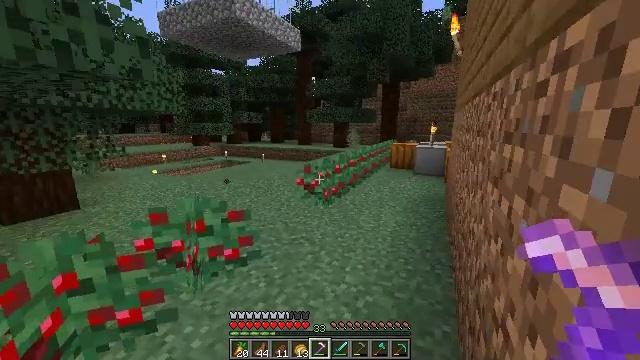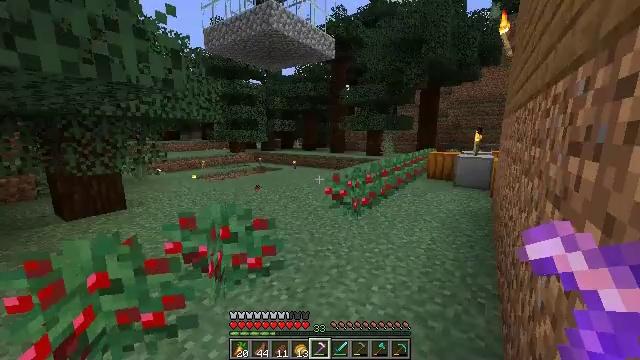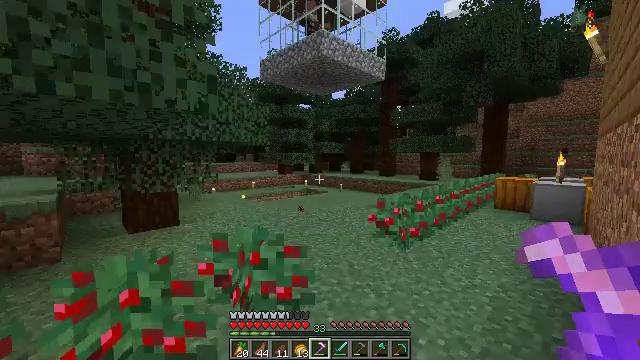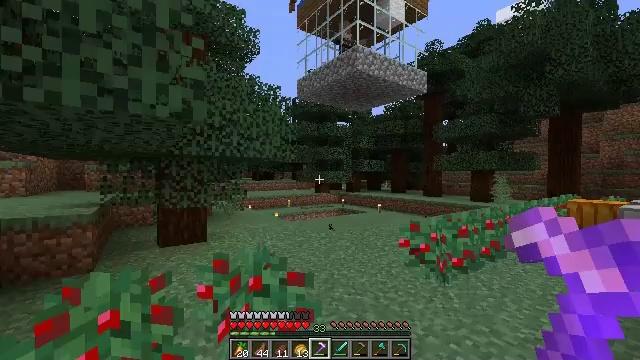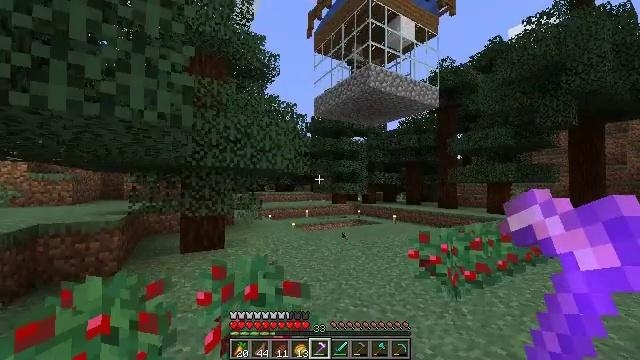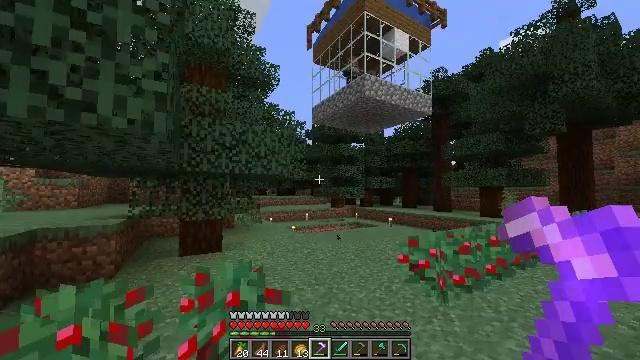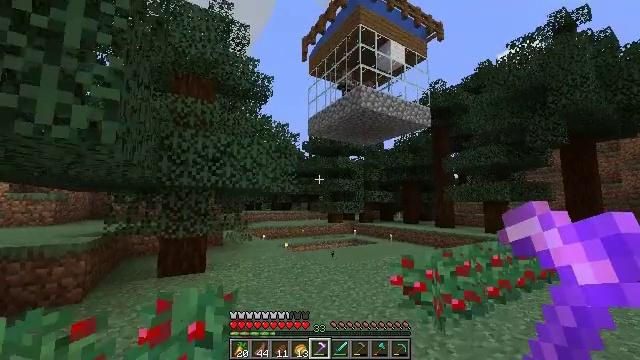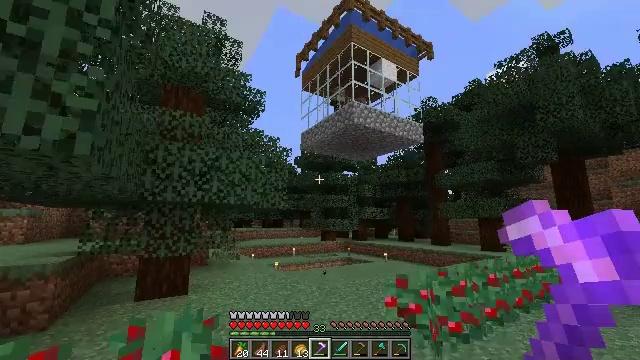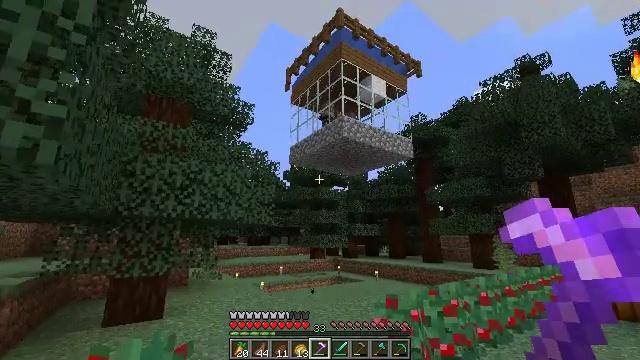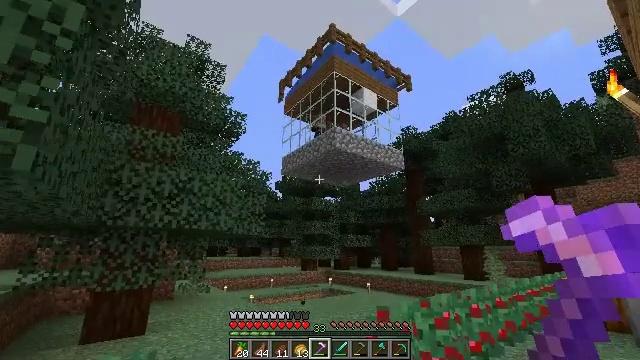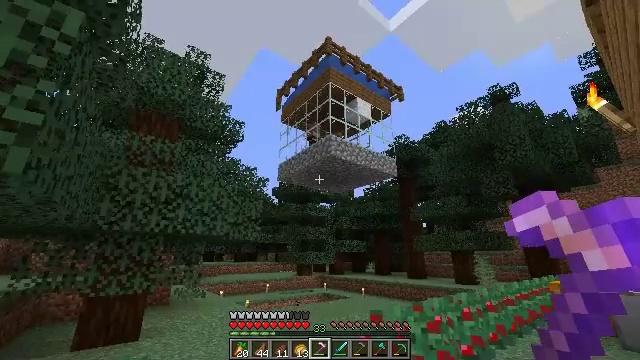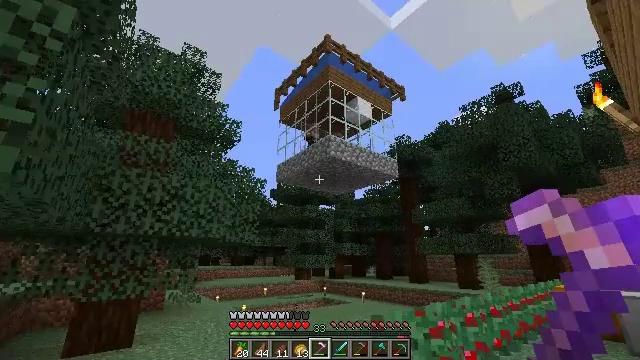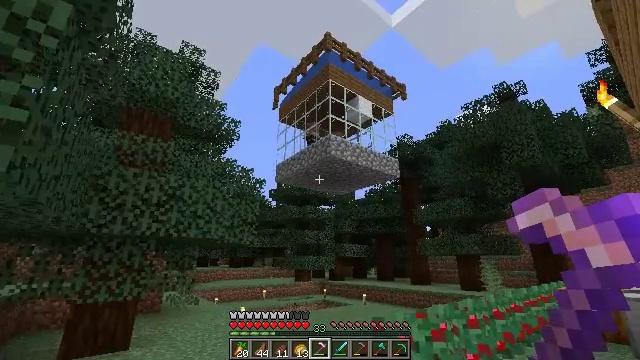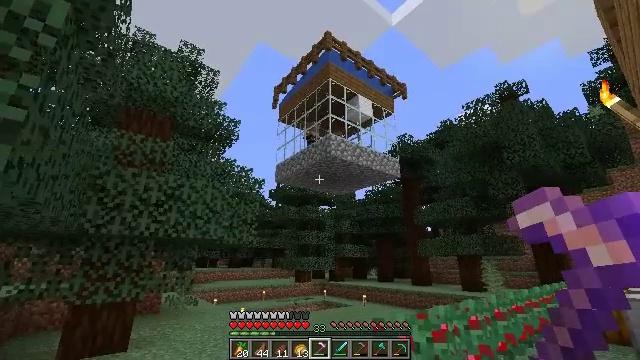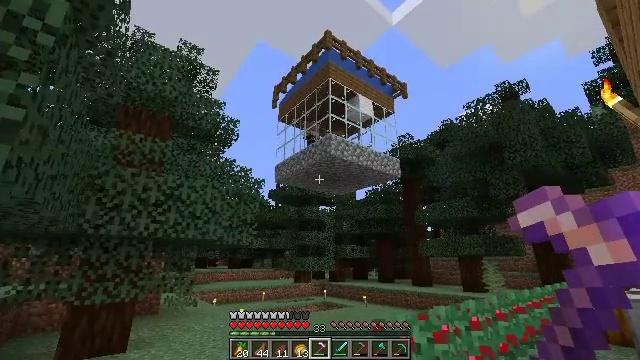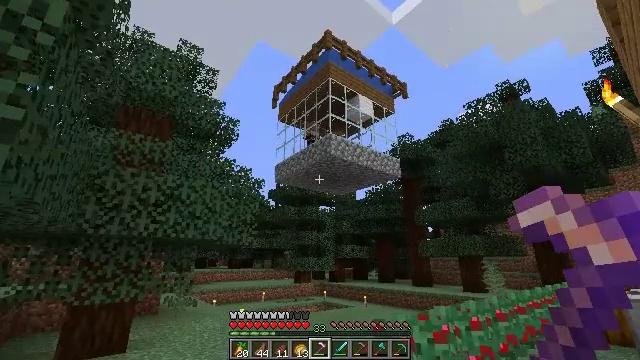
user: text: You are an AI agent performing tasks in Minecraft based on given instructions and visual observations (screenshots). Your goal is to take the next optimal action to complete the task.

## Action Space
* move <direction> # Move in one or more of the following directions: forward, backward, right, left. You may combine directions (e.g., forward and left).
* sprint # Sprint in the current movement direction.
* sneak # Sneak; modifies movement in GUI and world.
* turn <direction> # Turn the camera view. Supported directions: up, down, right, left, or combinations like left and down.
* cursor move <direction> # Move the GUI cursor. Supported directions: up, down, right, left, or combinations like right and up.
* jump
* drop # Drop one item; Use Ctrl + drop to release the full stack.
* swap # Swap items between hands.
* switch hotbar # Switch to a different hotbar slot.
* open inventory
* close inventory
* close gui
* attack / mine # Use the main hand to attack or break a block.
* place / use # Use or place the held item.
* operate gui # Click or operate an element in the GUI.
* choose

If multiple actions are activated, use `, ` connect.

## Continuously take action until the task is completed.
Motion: motion action
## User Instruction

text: Mine the fully grown carrots.
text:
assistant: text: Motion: move forward and move right, sprint, turn left and up
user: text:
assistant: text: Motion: move forward and move right, sprint, turn left and up
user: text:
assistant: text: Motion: move forward and move right, sprint, turn left and up
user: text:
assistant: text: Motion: move forward and move right, turn left and up
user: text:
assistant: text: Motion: move right, turn up
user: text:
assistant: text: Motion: turn up
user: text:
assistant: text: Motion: turn right and up
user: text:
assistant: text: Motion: turn right and up
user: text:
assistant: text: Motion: turn right and up
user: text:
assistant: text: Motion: turn right and up
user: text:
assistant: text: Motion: no_op
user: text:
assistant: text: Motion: no_op
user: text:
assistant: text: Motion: no_op
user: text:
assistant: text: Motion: no_op
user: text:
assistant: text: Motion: no_op
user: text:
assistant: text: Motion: no_op
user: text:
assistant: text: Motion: no_op
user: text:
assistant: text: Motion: no_op
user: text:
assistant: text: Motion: no_op
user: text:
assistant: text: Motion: no_op
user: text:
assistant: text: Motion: no_op
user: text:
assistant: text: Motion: no_op
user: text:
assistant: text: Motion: no_op
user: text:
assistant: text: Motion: no_op
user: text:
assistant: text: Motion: no_op
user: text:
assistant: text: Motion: no_op
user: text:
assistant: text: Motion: no_op
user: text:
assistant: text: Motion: no_op
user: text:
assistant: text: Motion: no_op
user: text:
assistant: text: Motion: turn down